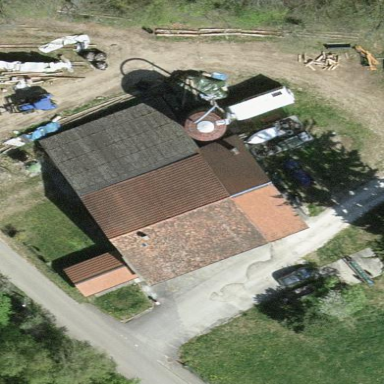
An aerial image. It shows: Farmyard area.